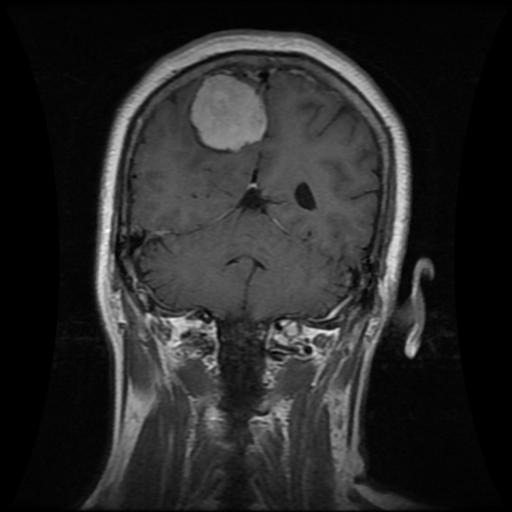
Label: meningioma